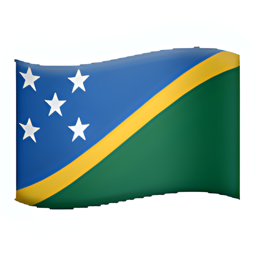
Name: flag for solomon islands
Emoji: 🇧🇸
Group: Flags
Sub-group: country-flag